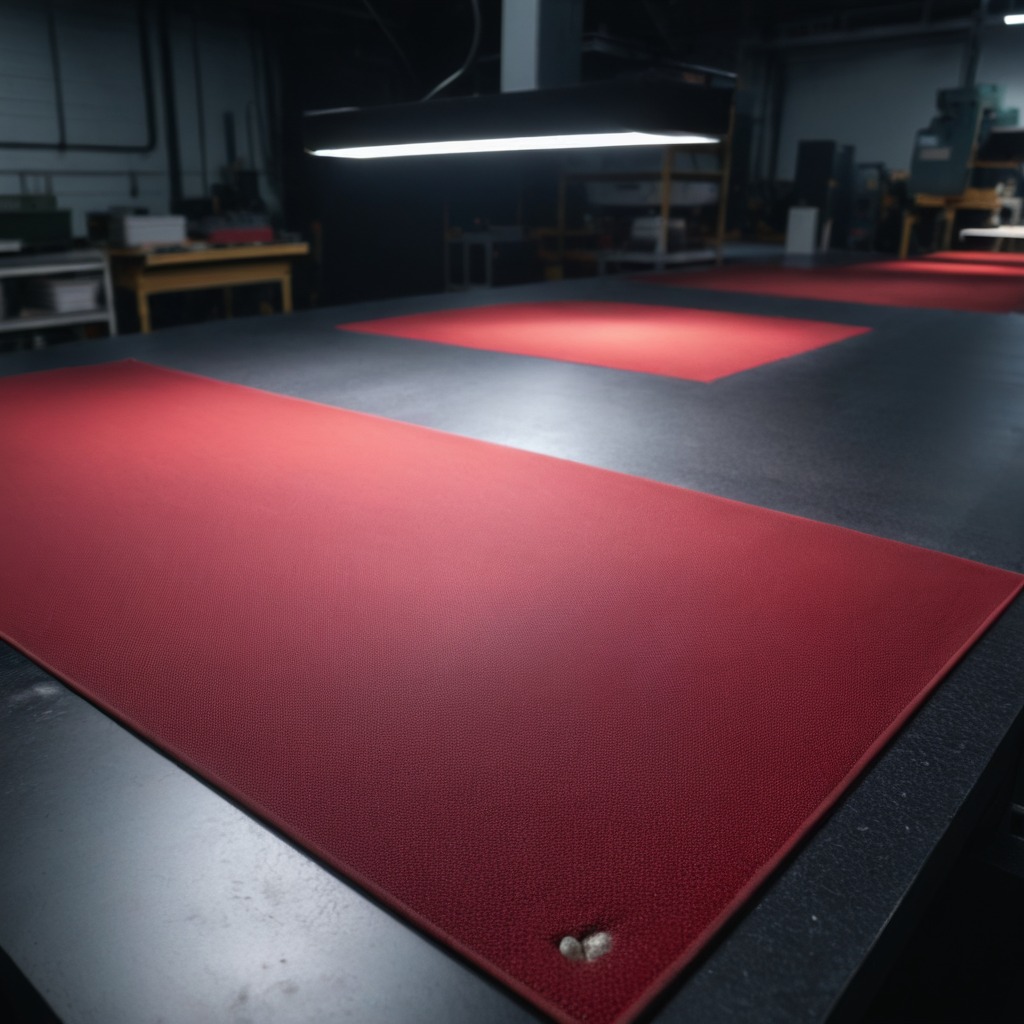
A metal screw is lying on the granite tabletop.